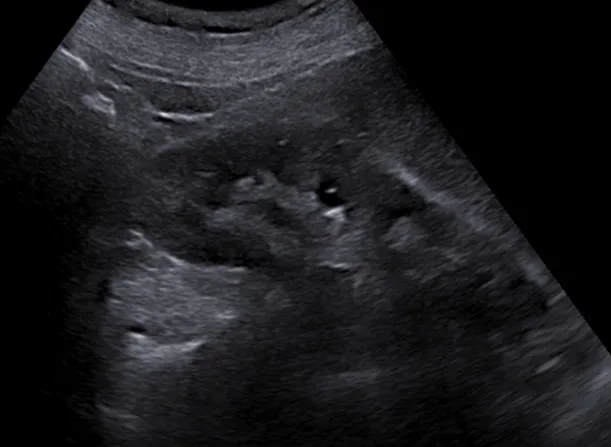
postoperative ultrasound imaging of the right kidney.
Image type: radiology (ultrasound)